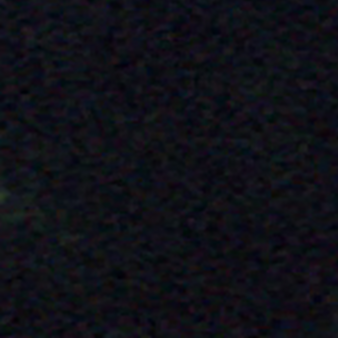
Label: other